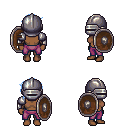
a pixel art fantasy rpg character, female body template, human, dark skin, steel arm armor, magenta pants, white cyan pixie cut hairstyle, metal helm, shield, four views (front, back, left, right), 2x2 character sprite sheet, small pixel art, hard edges, no anti-aliasing